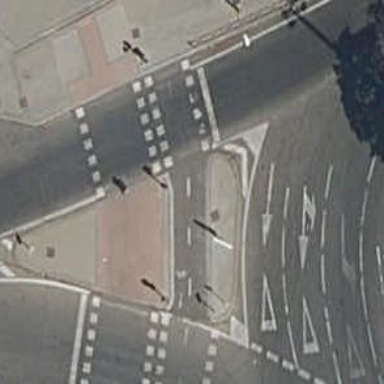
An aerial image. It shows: Kerb barrier.